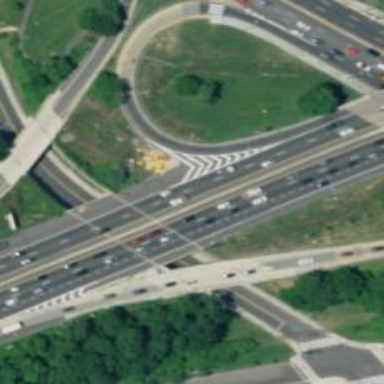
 identified as HFCS Other Freeway and Expressway."